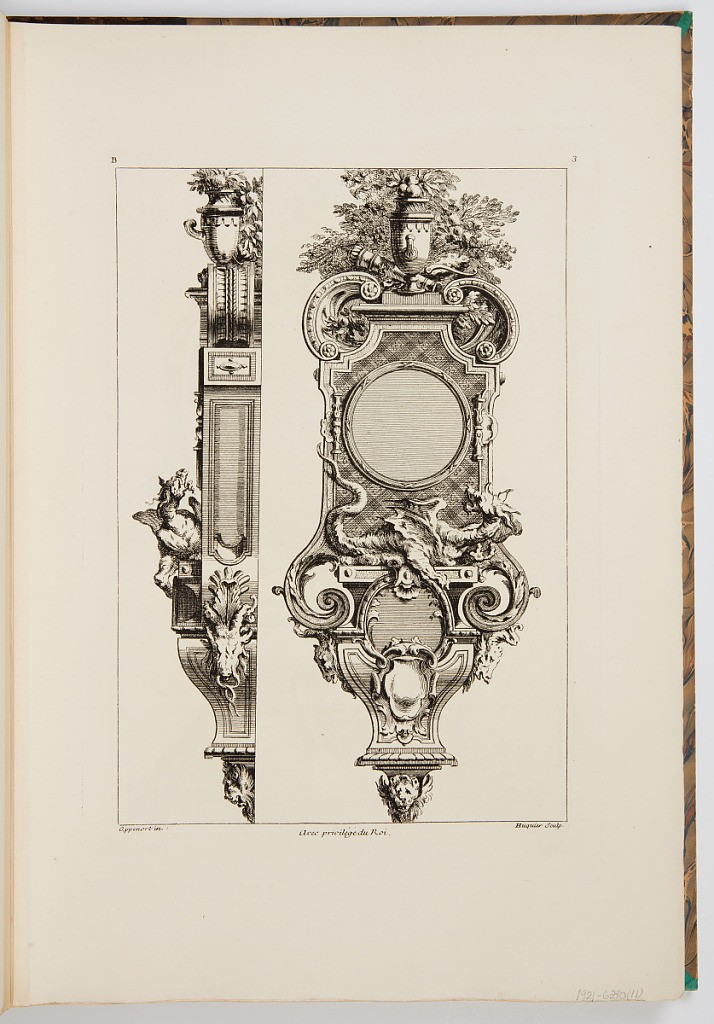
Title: Clock Case Design
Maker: Gilles-Marie Oppenord, French, 1672–1742
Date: ca. 1900
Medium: Photomechanical print
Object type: Bound print
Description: Page with a profile and design of a wall pendule, or clock case, decorated with a vase, dragons, scrolls, cartouches, and lion head mascaron. The plate is signed and numbered.